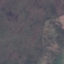
Label: HerbaceousVegetation